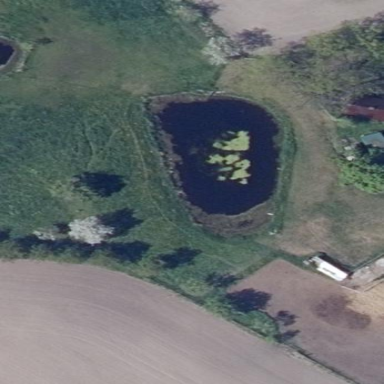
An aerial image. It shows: Peaceful pond surrounded by nature.